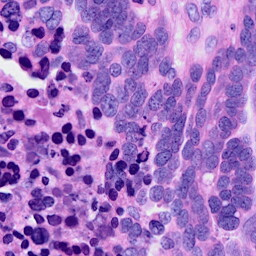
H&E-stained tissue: Ovarian